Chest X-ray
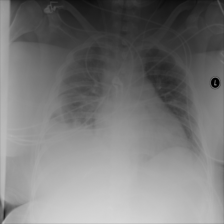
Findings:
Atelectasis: negative
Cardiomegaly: negative
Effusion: positive
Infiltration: negative
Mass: negative
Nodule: negative
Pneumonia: negative
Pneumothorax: negative
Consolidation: negative
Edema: negative
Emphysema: negative
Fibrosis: negative
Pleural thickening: negative
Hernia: negative